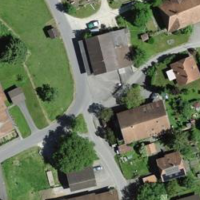
EUNIS habitat code: 55
Species observed at this site:
Prunus padus